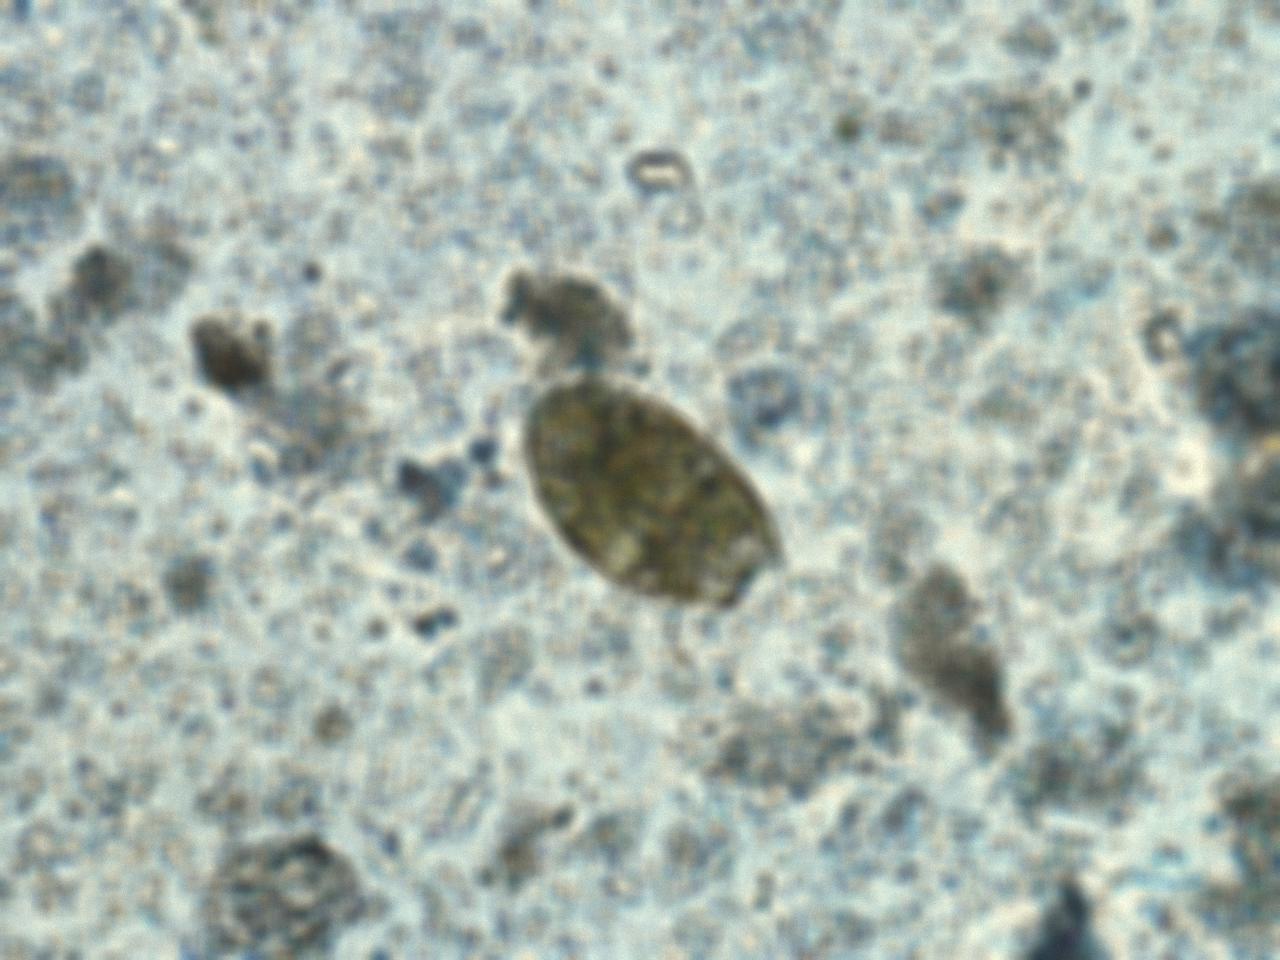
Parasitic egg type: Paragonimus spp